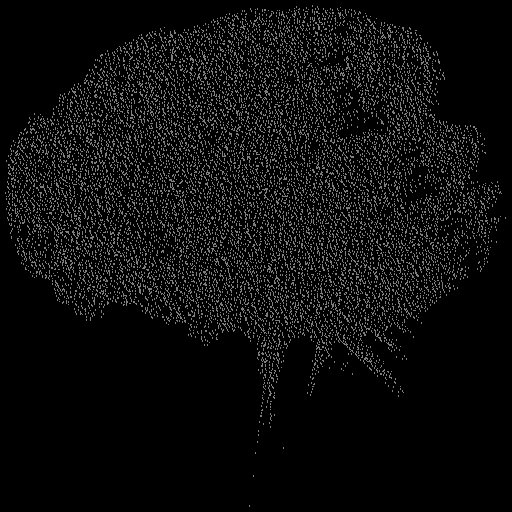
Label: broccoli